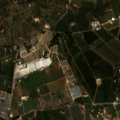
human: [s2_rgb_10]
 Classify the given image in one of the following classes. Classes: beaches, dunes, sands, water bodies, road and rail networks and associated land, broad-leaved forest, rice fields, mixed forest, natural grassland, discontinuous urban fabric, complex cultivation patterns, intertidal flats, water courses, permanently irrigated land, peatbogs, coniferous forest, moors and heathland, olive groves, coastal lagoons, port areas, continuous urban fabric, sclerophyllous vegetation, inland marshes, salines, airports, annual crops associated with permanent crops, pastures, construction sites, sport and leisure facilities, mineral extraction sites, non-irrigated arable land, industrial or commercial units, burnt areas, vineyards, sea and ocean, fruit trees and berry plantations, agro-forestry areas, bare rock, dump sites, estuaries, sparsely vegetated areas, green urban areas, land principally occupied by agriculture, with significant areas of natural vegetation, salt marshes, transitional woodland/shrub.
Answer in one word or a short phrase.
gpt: discontinuous urban fabric, fruit trees and berry plantations, olive groves, complex cultivation patterns, land principally occupied by agriculture, with significant areas of natural vegetation